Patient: sex M, age 79
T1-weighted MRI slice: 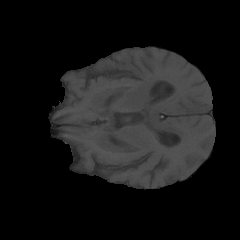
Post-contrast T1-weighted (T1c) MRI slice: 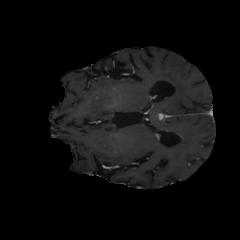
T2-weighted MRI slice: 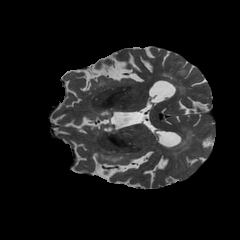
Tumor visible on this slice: no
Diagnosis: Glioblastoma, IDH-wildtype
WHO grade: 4